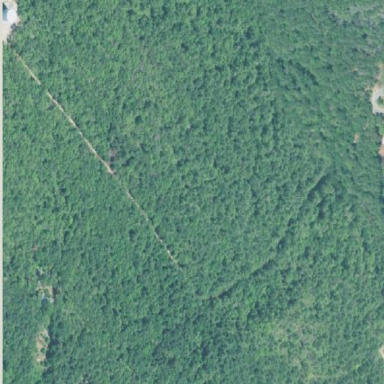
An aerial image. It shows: Nature reserve located within forest area.